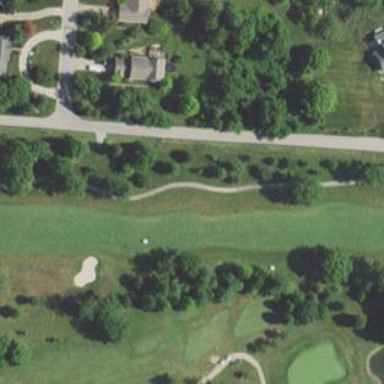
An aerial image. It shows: Golf fairway in the image.